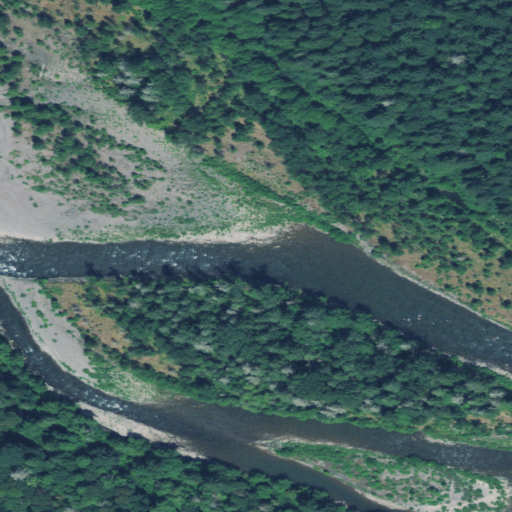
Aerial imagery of island in Oregon named Indian John Island containing herbaceous wetlands, evergreen forest, woody wetlands, grassland, mixed forest, deciduous forest, open water, and pasture